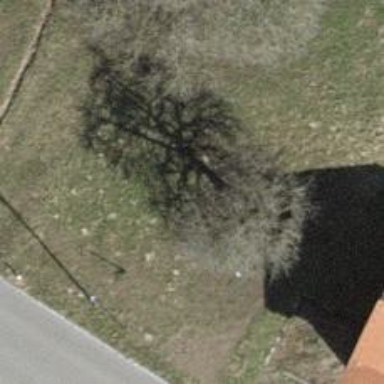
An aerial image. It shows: Urban area featuring tree as natural element.